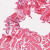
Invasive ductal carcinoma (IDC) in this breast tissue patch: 0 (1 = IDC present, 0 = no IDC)